Question: I am designing a simple html page. I am using struts2 tags. The code is as follows
'''
<style>
acronym[title] {
border-bottom-width: 0;
}
</style>
<span>
<a class="imageLink grow" href="<s:url action="uploadLink"/>">
<acronym title="Upload"><img src="images/upload.png" width="80px" height="80px" alt="Upload"/></acronym></a>
</span>
'''
The resultant output is

I don't understand why is being printed. If I remove that strut2 tag in 'href' then the problem is not there. Can anyone tell me what is happening?
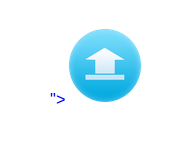
Answer: because you are using " " for 'href' you need to use ' ' to wrap the action. Otherwise you will escape the command
'''
<a class="imageLink grow" href="<s:url action='uploadLink'/>">
'''